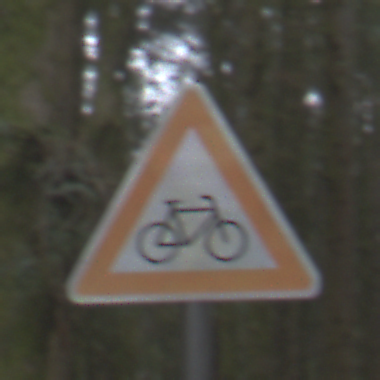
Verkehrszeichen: RadverkehrLinks
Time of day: Midday
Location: Outdoor (Nature)
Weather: Overcast
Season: NotSpecified
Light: Natural